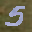
Label: 5